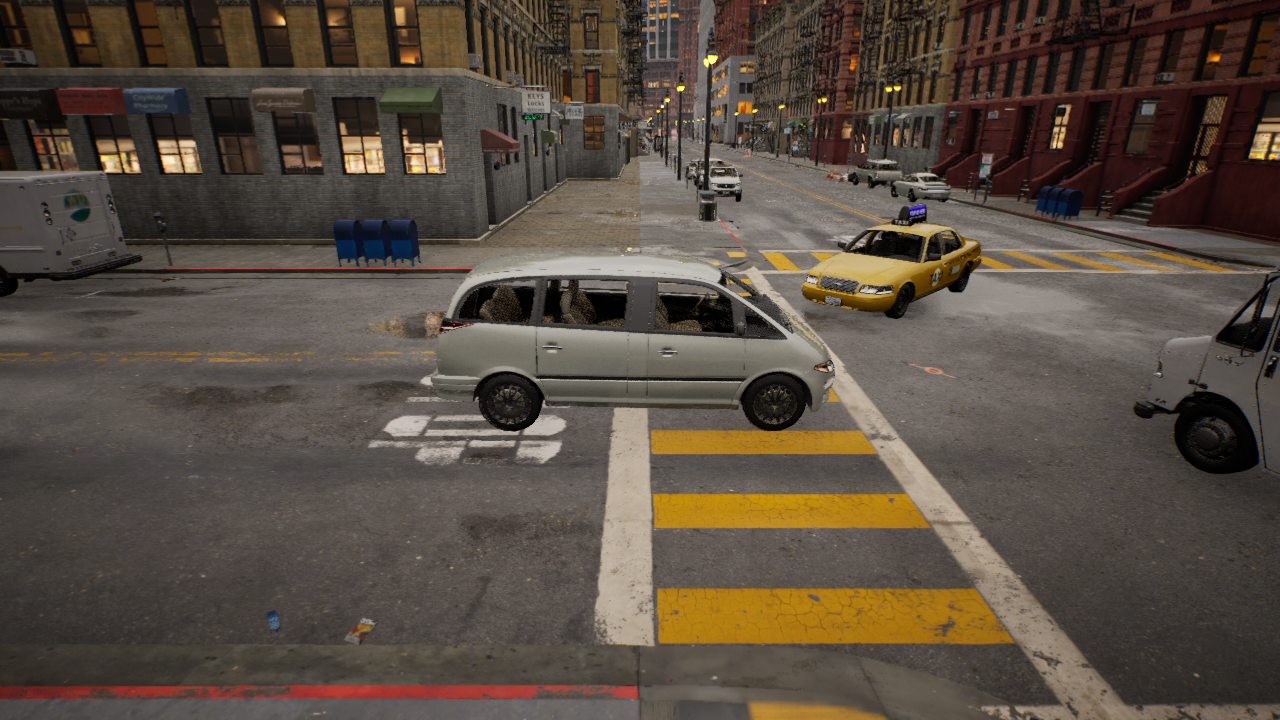
Venue: residential
Lighting: golden hour
Vehicle rig: minivan